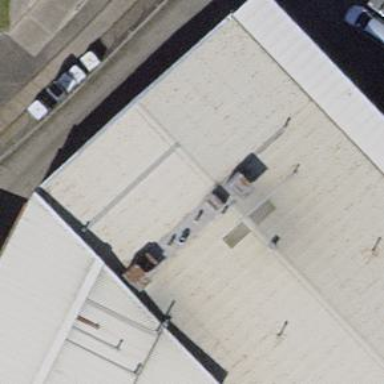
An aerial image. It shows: Pitched roof building.